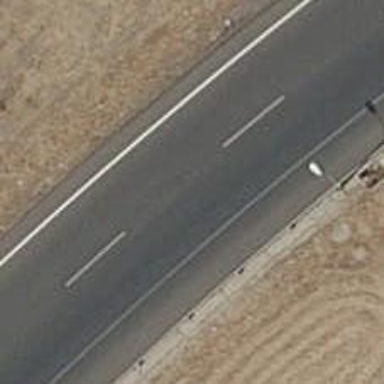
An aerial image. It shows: Motorway link.